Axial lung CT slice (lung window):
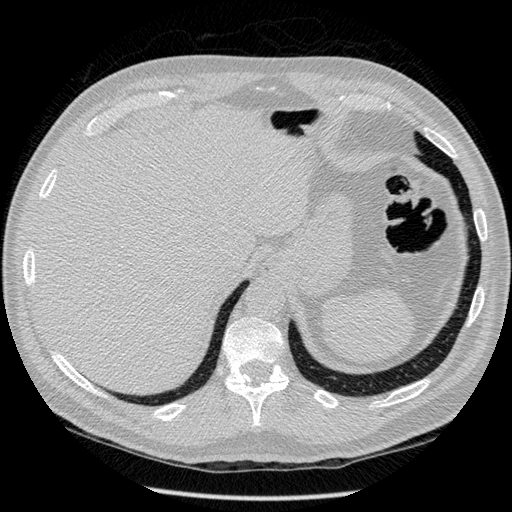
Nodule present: no